Question: I have Firebase data that looks like this.

I want to create a Query object in java that retrieves only Invites (those are the objects with randomly generated key's KHcYy...) which have a name = "John Smith".
Here is the code for my current attempt, which is only giving me an empty query:
'''
firebase = new Firebase(ListApplication.FIREBASE_URL);
Firebase objectRef= firebase.child("ExampleParty");
Query q = objectRef.child("brother").equalTo("John Smith");
'''
I tried taking a look through <URL> didn't really make it clear what I'm supposed to be inputting in any of these calls.
Thanks for the help!
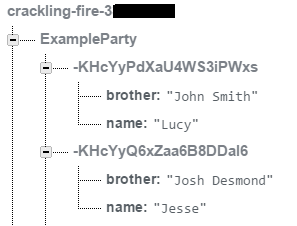
Answer: Have you tried this...
'''
firebase = new Firebase(ListApplication.FIREBASE_URL);
Firebase objectRef= firebase.child("ExampleParty");
Query q = objectRef.orderByChild("brother").equalTo("John Smith");
'''